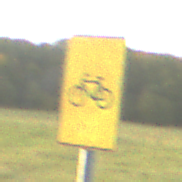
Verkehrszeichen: RadverkehrOhnePfeilsymbol
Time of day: SunriseSunset
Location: Outdoor (Nature)
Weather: PartlyCloudy
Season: NotSpecified
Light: Natural